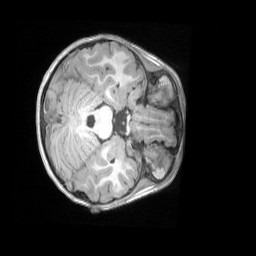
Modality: T1w
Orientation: axial
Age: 5
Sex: female
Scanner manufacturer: siemens
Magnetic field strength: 3 T
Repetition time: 2.53 s
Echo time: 0.00164 s